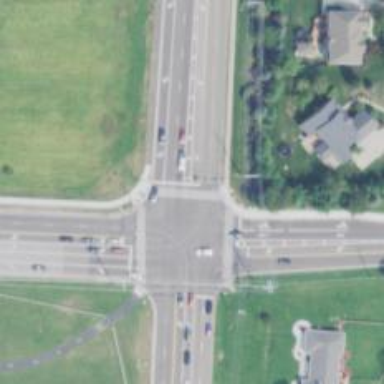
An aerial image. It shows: Crossing on footway.